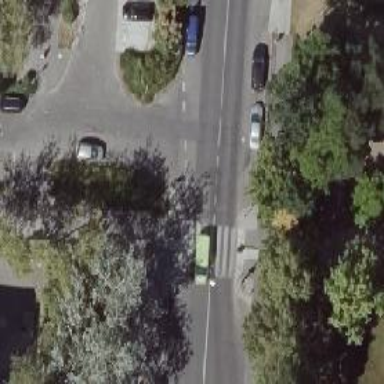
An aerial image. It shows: Tertiary road with asphalt surface. The road has separate sidewalk and lane markings.